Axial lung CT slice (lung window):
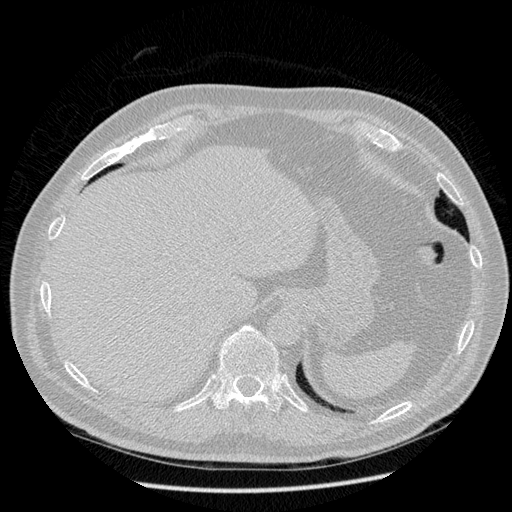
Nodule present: no